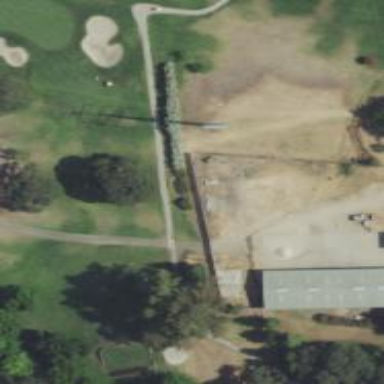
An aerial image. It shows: Path designated for golf carts.